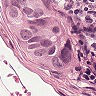
Metastatic tissue present: yes